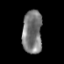
Tissue: prostate
Cell type: T cells
Senescence score: 0.3567
Nuclear area (px): 844
Mean DAPI intensity: 120.543